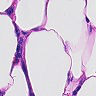
Metastatic tissue present: no